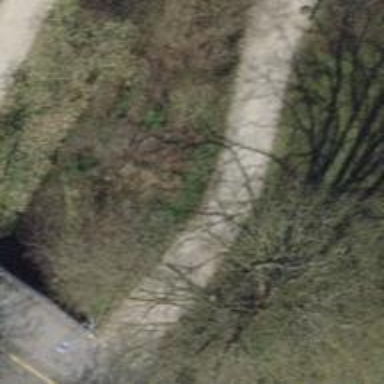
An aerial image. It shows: Compacted footway.